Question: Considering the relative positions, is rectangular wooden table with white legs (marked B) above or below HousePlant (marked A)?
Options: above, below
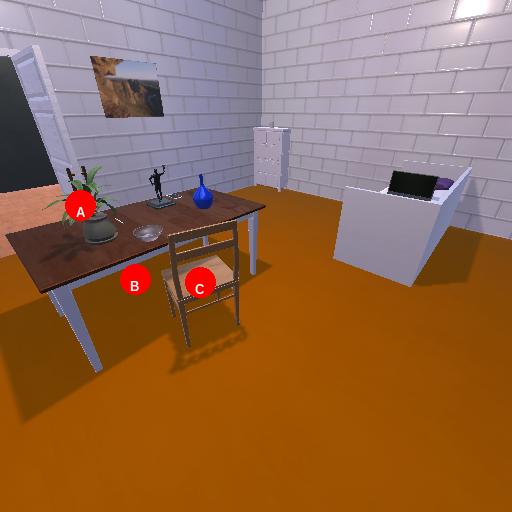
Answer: above